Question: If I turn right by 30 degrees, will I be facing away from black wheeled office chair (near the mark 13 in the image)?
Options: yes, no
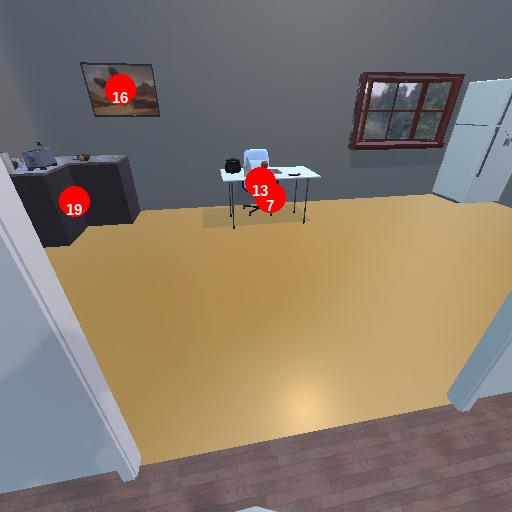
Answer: yes